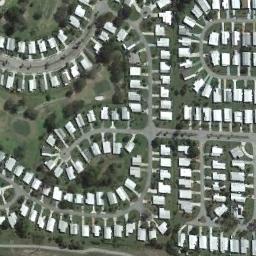
Label: residential